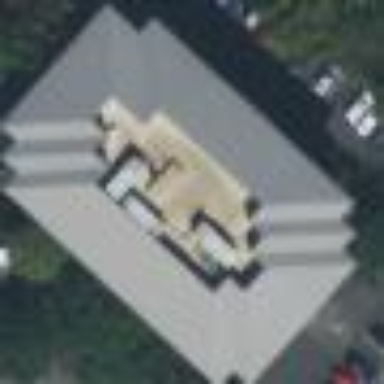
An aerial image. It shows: Office building.